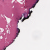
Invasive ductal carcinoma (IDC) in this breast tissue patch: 0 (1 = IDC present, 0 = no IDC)